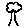
Label: tree